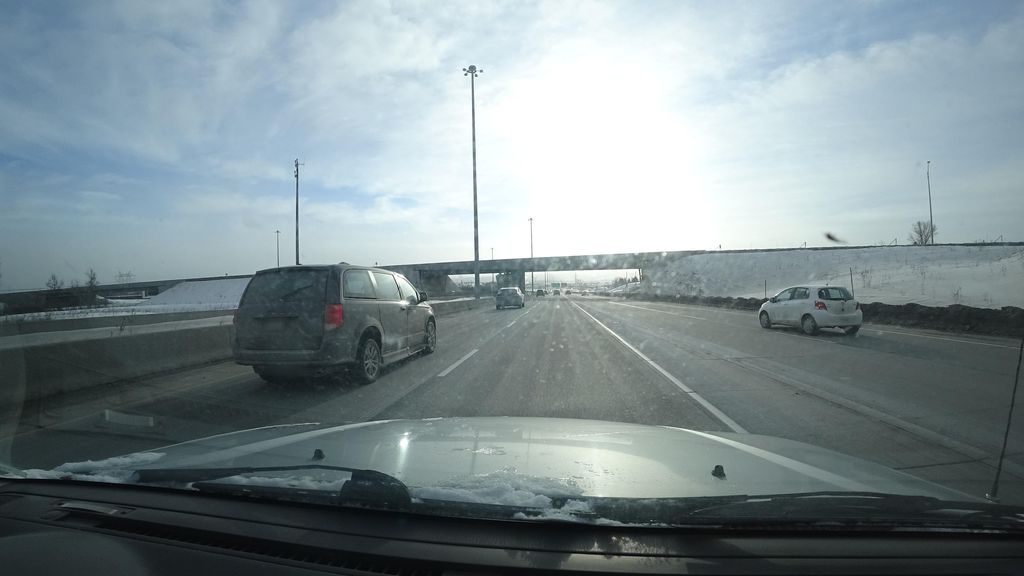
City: quebec_city